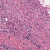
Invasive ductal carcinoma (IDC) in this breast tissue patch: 0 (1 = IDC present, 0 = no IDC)